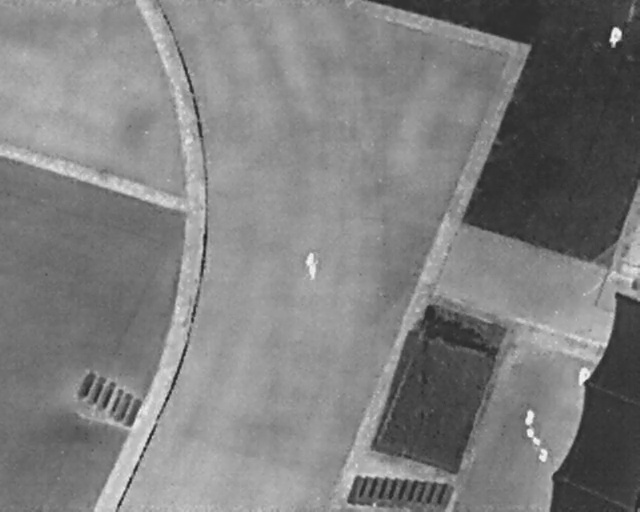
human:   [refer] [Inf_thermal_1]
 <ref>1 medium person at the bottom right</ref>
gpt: <box>[[89, 72, 92, 74, 11]]</box>